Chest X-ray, AP view. Patient: 49 years old, sex M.
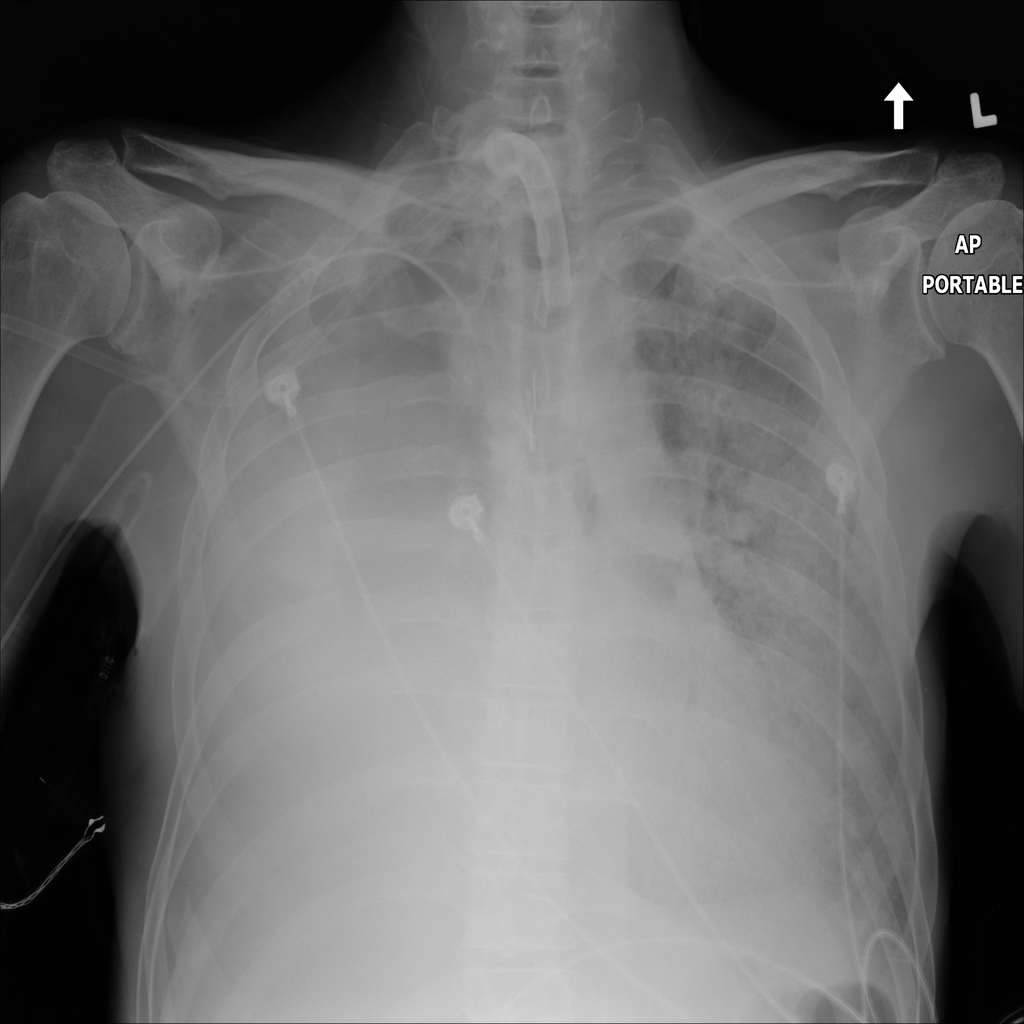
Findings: Infiltration